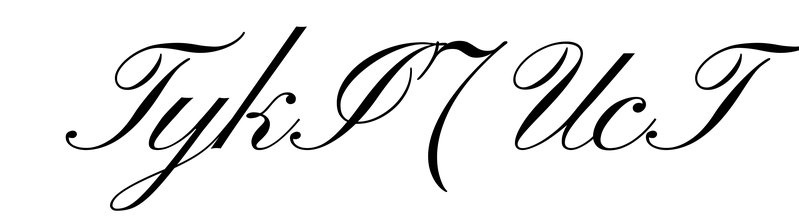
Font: PinyonScript-Regular